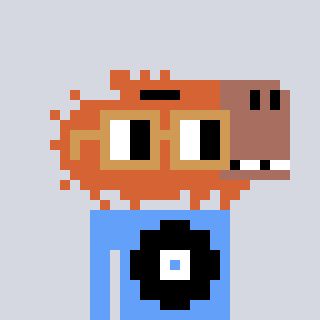
a pixel art character with square brown glasses, a capybara-shaped head and a blue-colored body on a cool background